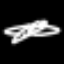
Label: airplane